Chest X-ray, PA view. Patient: 63 years old, sex M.
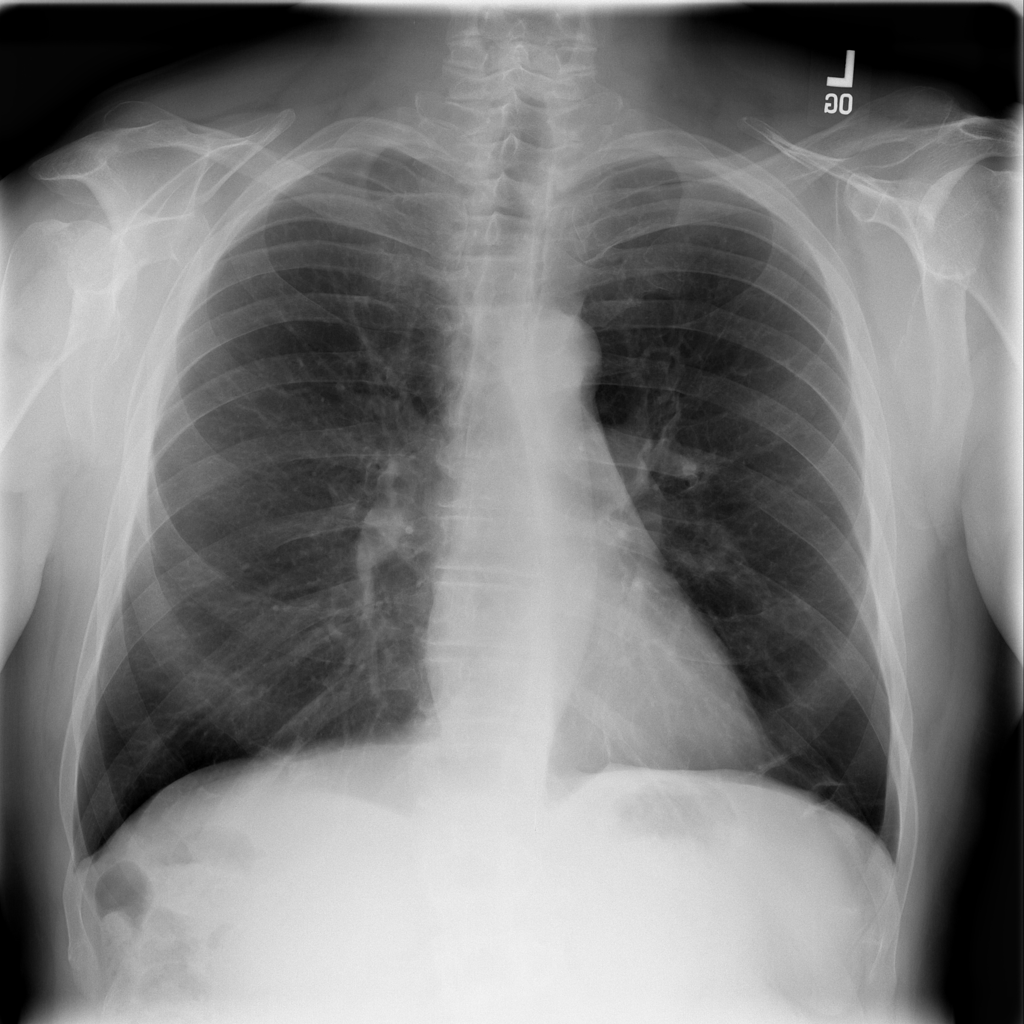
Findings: No Finding